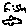
Label: fish